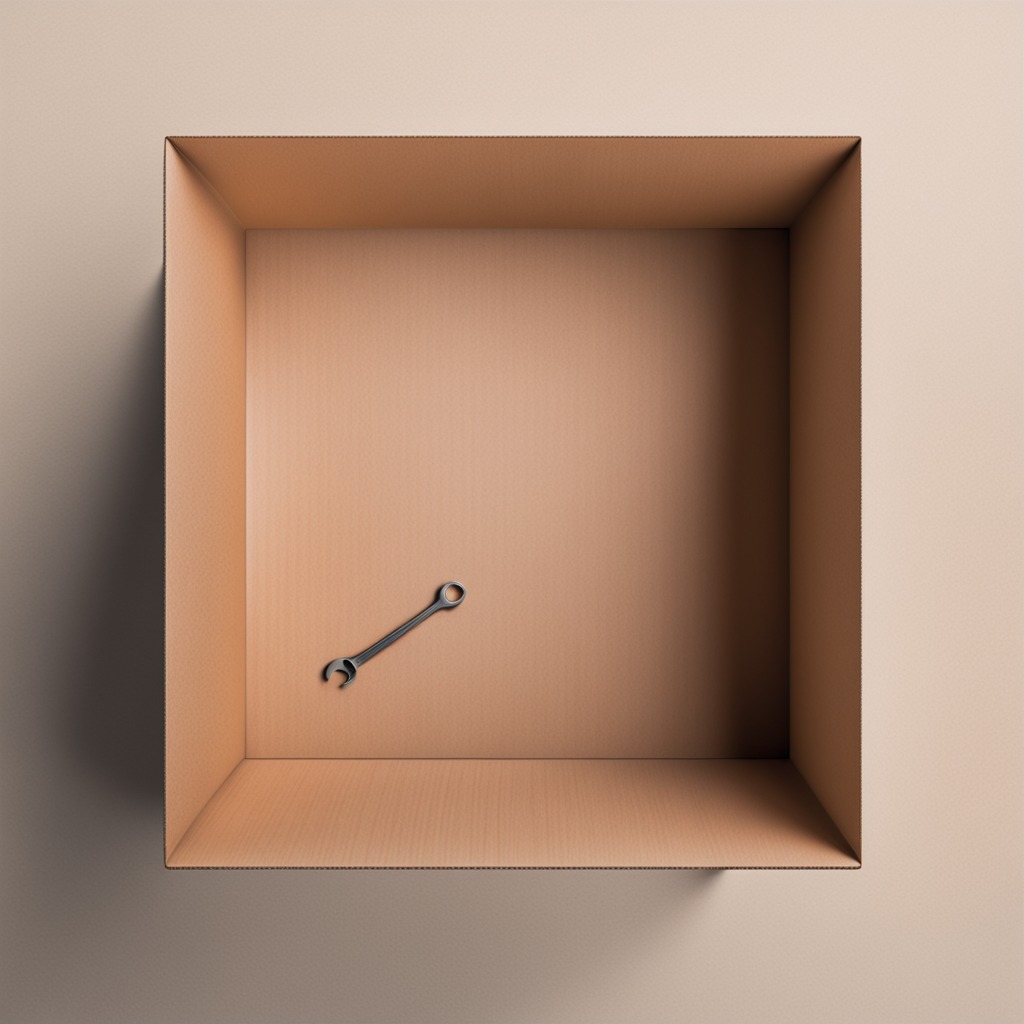
An wrench is lying on the cardboard box surface.